Question: I am asking the same question on <URL>, so excuse me if you see the same question.

I am using <URL>, and this returns LatLng. Lat/lng coordinates you extract from LatLng object look like lat=38.924066 and lng=-77.032172. I can use these values to store what I want.
Although the aforementioned latlng values have 8 significant figures, I was actually wondering how accurate these values are, because GPS locations that Google collects while running a Street View car would have errors.
So my question is, how accurate is the latlng value returned by getPosition()? In other words, how much concordance can I expect between latlng values from getPosition() and latlng position on Google Map?
Thank you very much!
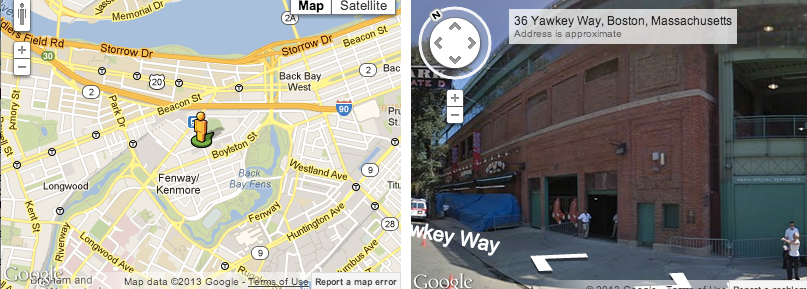
Answer: I got an answer in another forum so I copy it over here too and mark the question as solved. The following is the answer from barryhunter in Google Forum.
> A 6dp lat/long is on the order of precise to 0.1m. (ie 10cm) So such a lat/long should match up very precisely with the Google Map.
Ie its a precise location. But as to how accurate the underlying map is, that varies a lot. Its
almost impossible to tell. Most locations I would estimate to be
within about 6-30m
You can check the accuracy of a lat or a lng value with 6 decimal points in the following page:
<URL>